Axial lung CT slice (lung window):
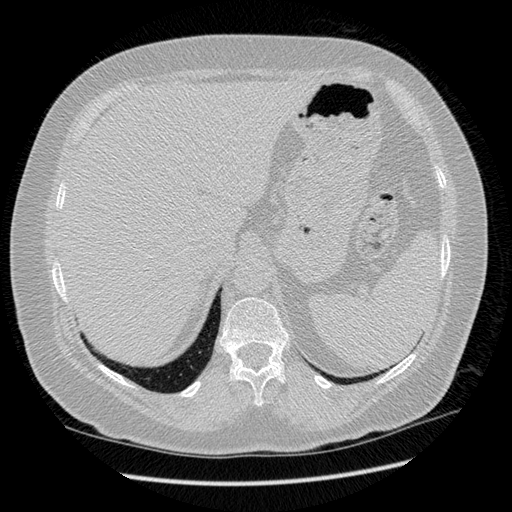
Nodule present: no